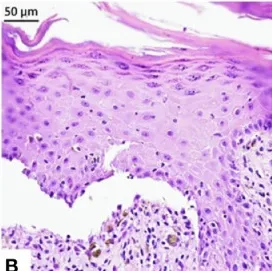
Histopathological examination and immunostaining finding of pigmented markers in the pigmented skin and bullous lesion. (A, B) Hematoxylin and eosin staining.
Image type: pathology (h&e)